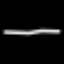
Label: line